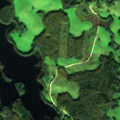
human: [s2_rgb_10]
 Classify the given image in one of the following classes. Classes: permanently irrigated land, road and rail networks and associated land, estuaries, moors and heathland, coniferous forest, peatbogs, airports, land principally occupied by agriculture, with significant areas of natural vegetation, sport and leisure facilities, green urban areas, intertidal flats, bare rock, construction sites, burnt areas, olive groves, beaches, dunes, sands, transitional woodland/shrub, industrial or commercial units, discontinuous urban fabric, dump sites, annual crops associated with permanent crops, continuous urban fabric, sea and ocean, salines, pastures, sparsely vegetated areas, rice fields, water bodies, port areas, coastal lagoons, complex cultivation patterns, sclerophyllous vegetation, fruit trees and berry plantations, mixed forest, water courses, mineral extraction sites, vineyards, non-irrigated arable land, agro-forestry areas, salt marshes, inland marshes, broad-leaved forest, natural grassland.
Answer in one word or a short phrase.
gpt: pastures, land principally occupied by agriculture, with significant areas of natural vegetation, broad-leaved forest, mixed forest, water bodies